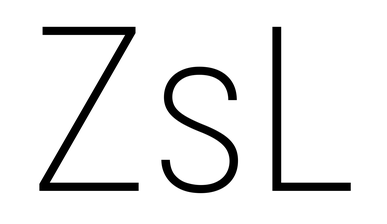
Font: Roboto_Condensed_ExtraLight